Interaction volume radius: 5 \u00c5
Interaction volume height: 40 \u00c5
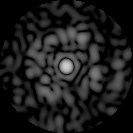
Disorder parameter: 0.8296